Question: Folks: Creating an app in angular and node webkit - where users queue up files for downloading, navigate to their dashboard view and this initiates the downloads.
I've created a service which holds an object of the files data:
'''
..
var downloadObj = {};
// fileObj = {'name':'The file name'; 'download_progress' : dlProgress}
showcaseFactory.myDownloads = function(eventId, fileObj) {
if(eventId){
console.log('update the object');
downloadObj['event_'+eventId] = fileObj;
}
console.log(downloadObj);
};
showcaseFactory.getDownloads = function() {
return downloadObj;
};
..
'''
When the dashboard view loads - 'ng-repeat' loops over '$scope.downloadFiles' which references this object returning the data.
'''
<div ng-repeat="file in downloadFiles">
<div><span>{{file.name}}</span> [{{file.download_progress}}%]</div>
</div>
'''
I've created a custom module which utilises 'node_modules' to perform the download of the files:
'''
nwjsDownloadFactory.commenceDownload = function(event_id, url, dest, cb) {
var http = require('http');
var fs = require('fs');
var statusBar = require('status-bar');
var path = require('path');
// THIS UPDATES THE OBJECT AND DISPLAYS FINE --------- >>
var id = 7;
var testFileObj = {
'name' : 'This is the file name prior to the download...',
'download_progress' : 10
};
ShowCase.myDownloads(id, testFileObj);
// <<< THIS UPDATES THE OBJECT AND DISPLAYS FINE ---------
var file = fs.createWriteStream(dest);
var request = http.get(url, function(response) {
response.pipe(file);
file.on('finish', function() {
file.close(cb); // close() is async, call cb after close completes.
});
bar = statusBar.create({ total: response.headers['content-length'] })
.on('render', function (stats) {
// var percentage = this.format.percentage(stats.percentage);
// console.log(event_id + '....' + percentage);
var id = 7;
var testFileObj = {
'name' : 'This is the new file name during the download...',
'download_progress' : 35 // this will be replaced with percentage
};
ShowCase.myDownloads(id, testFileObj);
});
response.pipe(bar);
}).on('error', function(err) { // Handle errors
fs.unlink(dest); // Delete the file async. (But we don't check the result)
if (cb) cb(err.message);
});
}
'''
: Prior to the line 'var request = http.get(url, function(response)' the object gets updated, and the changes are reflected in the UI. However, I need to constantly update the object with download complete % so I can create a progress bar.. However, as this asynchronous function executes, the object
to be updating - see the attached screen shot - but the UI is not reflecting this.
Can somebody please steer me in the right direction - I need the object to update during the function 'bar = statusBar.create({' and for the changes to reflect in the UI..

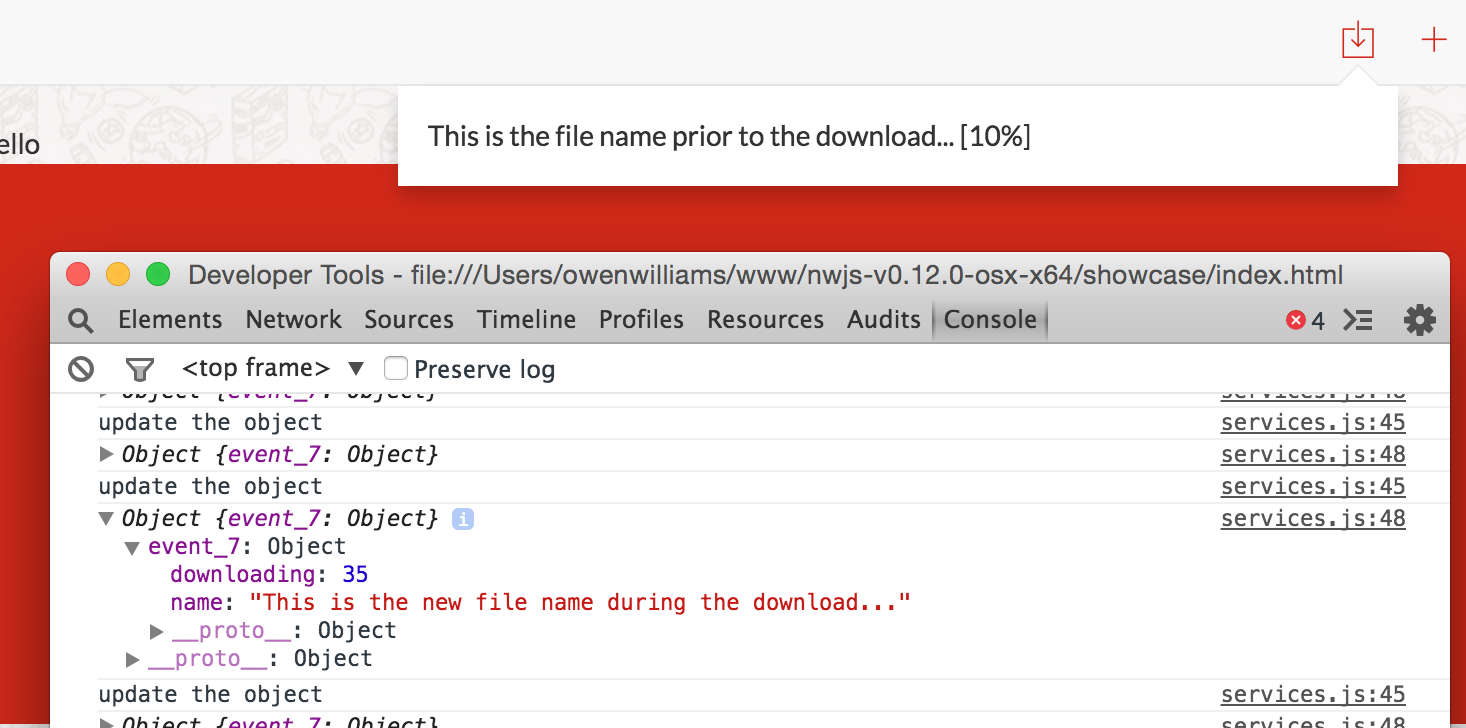
Answer: Call '$scope.$apply()' after making changes to your model to notify Angular that it has to update the UI.
'''
showcaseFactory.myDownloads = function(eventId, fileObj) {
if(eventId){
console.log('update the object');
downloadObj['event_'+eventId] = fileObj;
$scope.$apply();
}
console.log(downloadObj);
};
'''
If you use Angular's '$http' object, this is handled automatically for you, but if you update your model from other asynchronous callbacks, you have to take care of it yourself.
See <URL> for more in-depth explanations about what's going on.